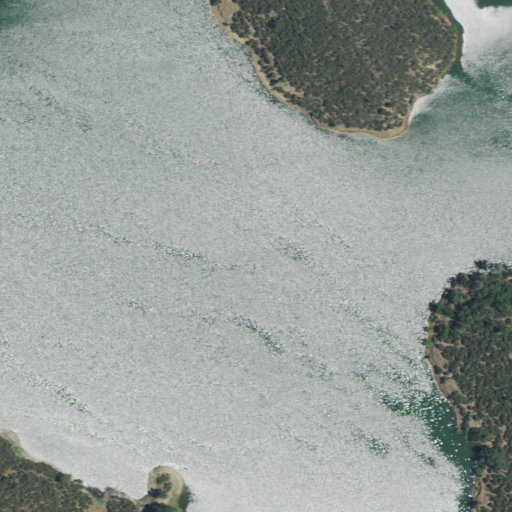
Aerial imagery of gap in California named Devils Gate containing open water, shrub, and grassland